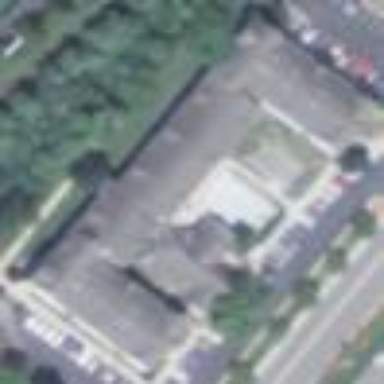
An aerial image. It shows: Hotel building.